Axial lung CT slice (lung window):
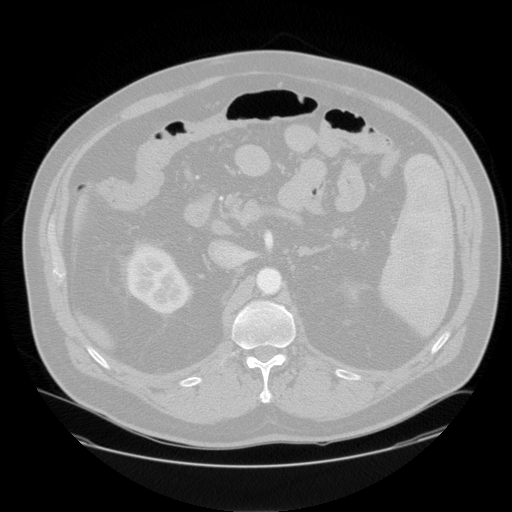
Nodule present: no